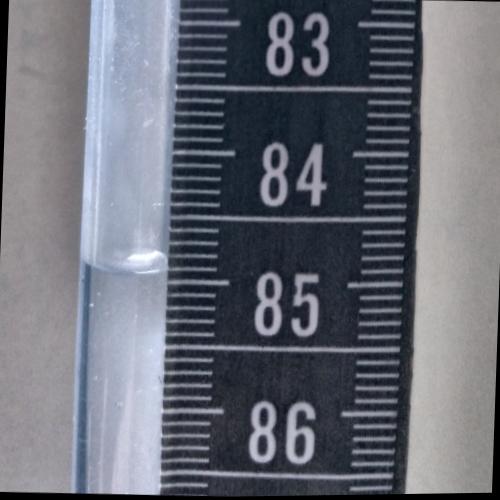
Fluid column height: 84.9 cm